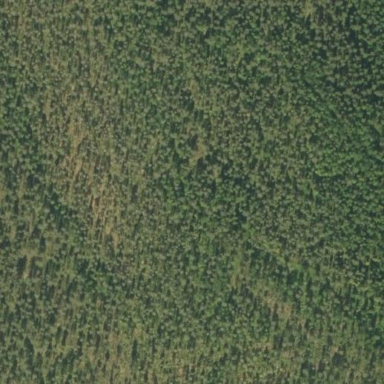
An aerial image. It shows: Woodland with needle-leaved trees.